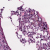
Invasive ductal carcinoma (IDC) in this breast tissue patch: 0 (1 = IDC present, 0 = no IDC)